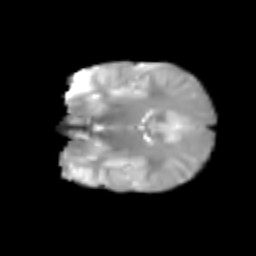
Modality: T2w
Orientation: coronal
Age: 7
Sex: male
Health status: healthy